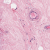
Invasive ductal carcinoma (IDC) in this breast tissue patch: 0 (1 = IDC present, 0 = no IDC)